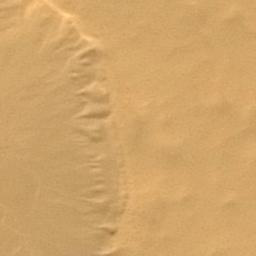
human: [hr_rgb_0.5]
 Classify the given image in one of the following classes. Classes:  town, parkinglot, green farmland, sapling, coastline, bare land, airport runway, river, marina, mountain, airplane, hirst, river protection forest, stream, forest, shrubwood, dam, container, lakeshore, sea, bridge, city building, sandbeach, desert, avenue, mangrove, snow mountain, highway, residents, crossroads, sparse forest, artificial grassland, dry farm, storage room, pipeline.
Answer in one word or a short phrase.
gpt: desert